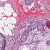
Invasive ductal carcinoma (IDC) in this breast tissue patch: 1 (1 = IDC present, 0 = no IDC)